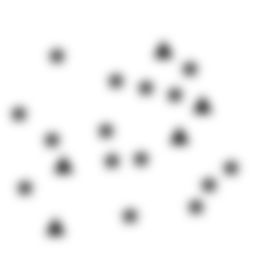
Squares: 0
Triangles: 5
Stars: 15
Total shapes: 20